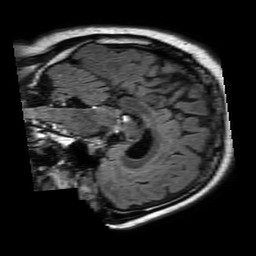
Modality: FLAIR
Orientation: sagittal
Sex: male
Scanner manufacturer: philips
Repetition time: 11 s
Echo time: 0.125 s